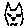
Label: cat